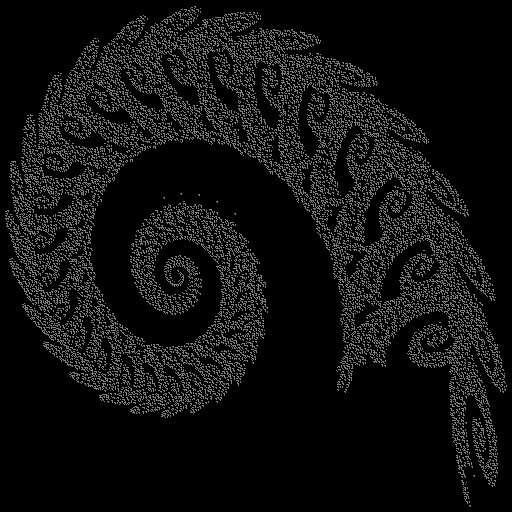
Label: octopuslegs